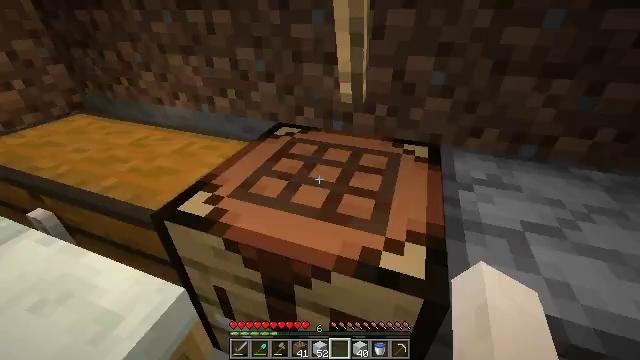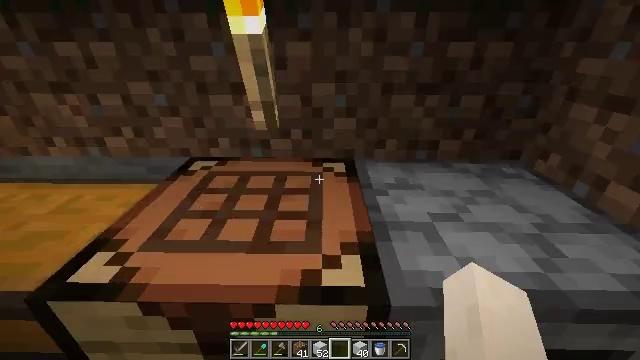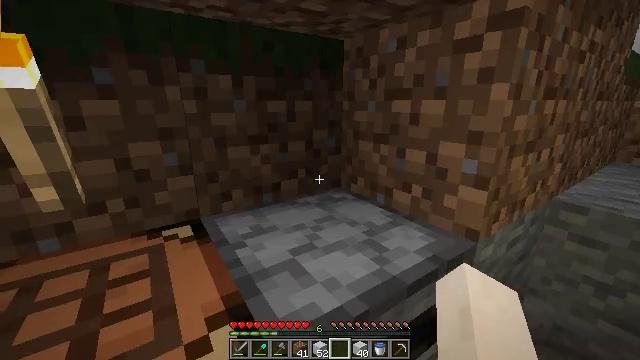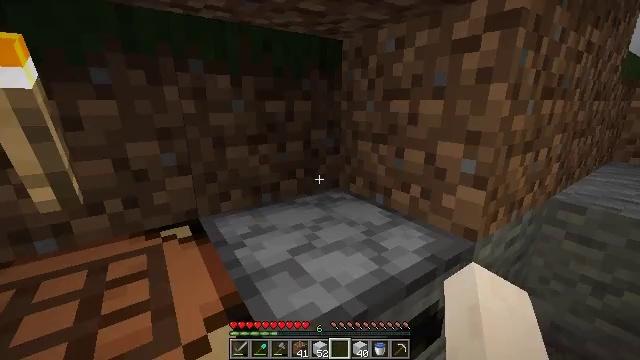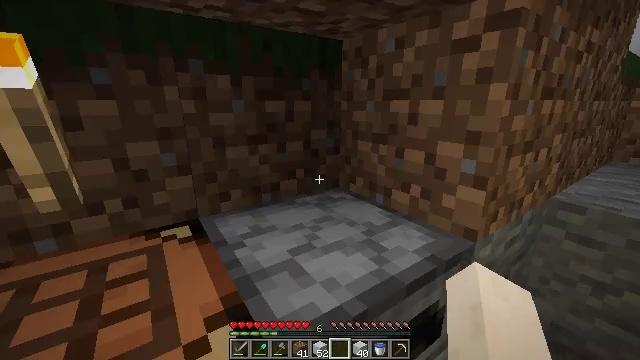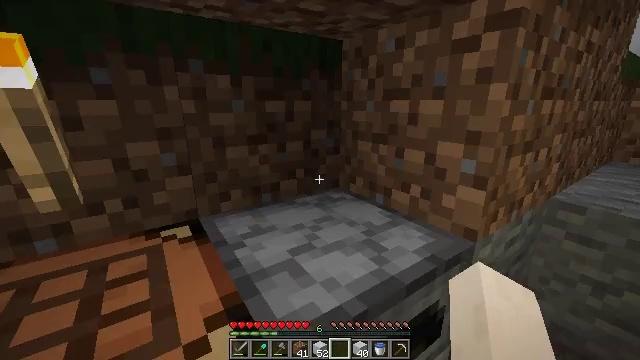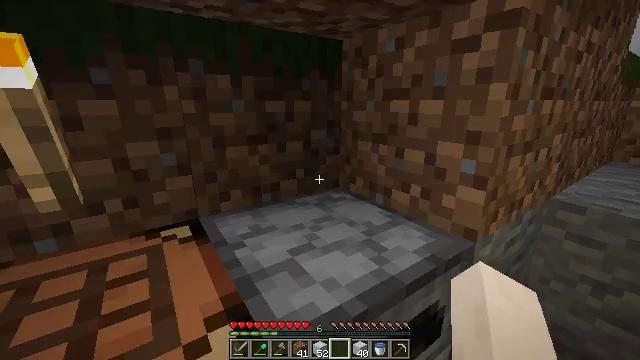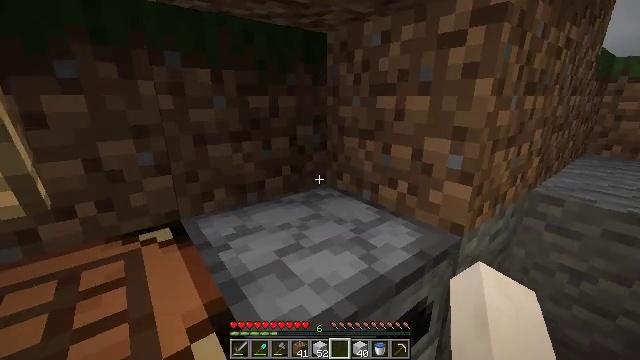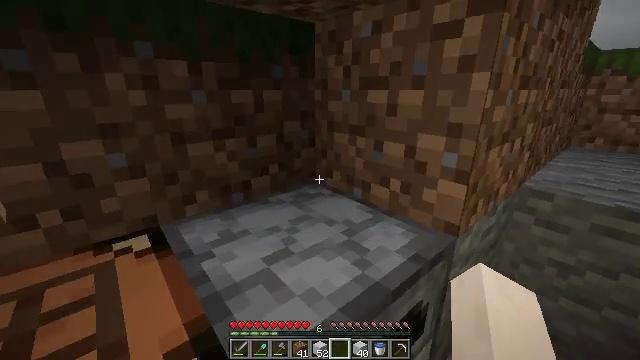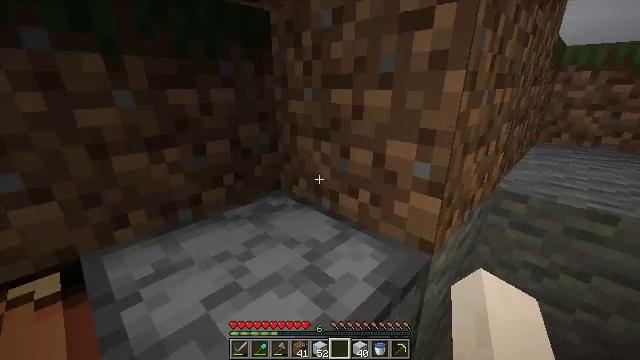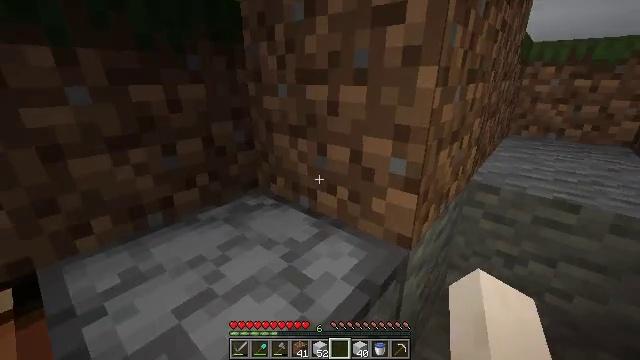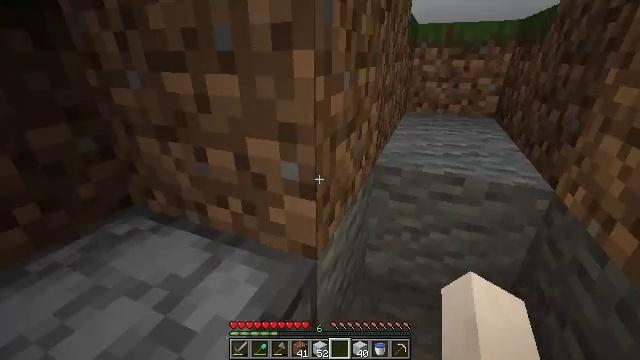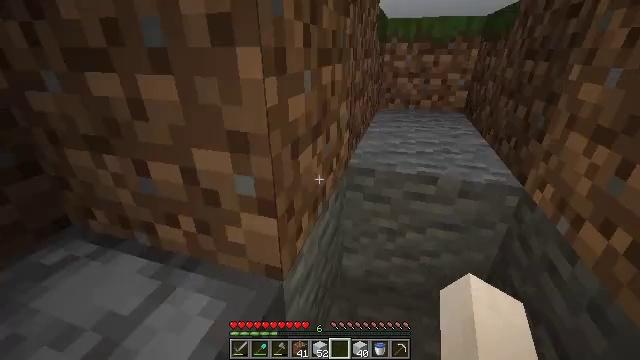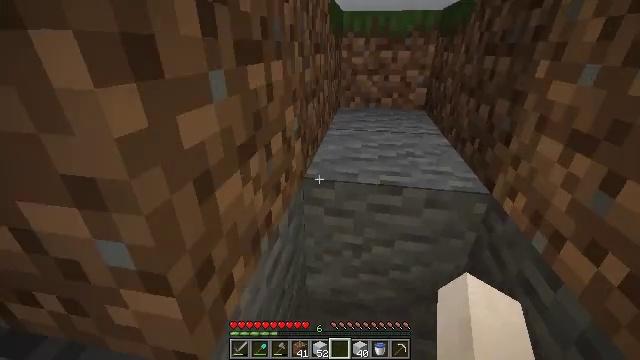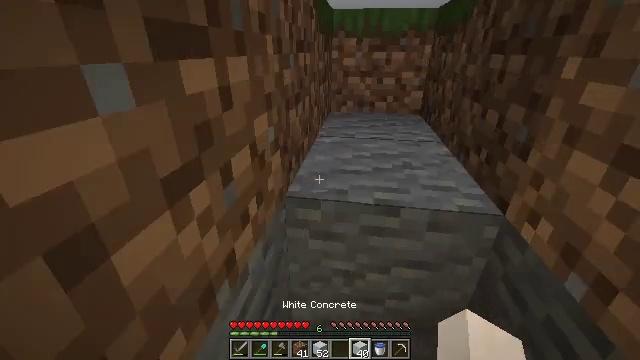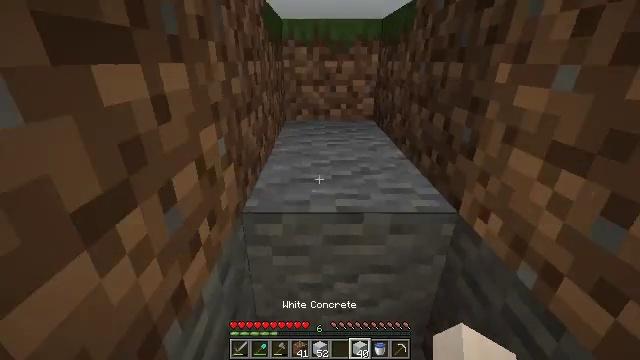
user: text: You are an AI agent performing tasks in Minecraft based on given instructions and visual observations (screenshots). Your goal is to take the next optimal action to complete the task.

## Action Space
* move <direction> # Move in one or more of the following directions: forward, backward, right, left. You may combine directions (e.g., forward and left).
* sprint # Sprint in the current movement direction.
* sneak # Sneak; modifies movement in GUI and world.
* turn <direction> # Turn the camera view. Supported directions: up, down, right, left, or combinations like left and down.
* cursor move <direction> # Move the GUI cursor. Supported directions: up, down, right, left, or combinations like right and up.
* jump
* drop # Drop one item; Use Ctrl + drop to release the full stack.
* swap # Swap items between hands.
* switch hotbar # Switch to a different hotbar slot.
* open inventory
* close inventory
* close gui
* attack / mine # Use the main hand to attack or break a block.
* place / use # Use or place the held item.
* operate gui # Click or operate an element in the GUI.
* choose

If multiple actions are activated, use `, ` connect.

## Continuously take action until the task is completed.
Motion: motion action
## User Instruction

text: Collect white concrete from a structure.
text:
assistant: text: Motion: turn right and up
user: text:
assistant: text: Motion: turn right and up
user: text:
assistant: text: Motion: no_op
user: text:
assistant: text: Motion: no_op
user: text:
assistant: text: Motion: no_op
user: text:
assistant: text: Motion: no_op
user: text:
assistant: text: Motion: move forward, turn right and down
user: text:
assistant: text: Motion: move forward, turn right and down
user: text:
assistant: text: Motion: move forward, turn right and down
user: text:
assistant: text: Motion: move forward, turn right and down
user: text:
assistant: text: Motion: move forward, turn right and down
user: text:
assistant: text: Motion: move forward, turn right
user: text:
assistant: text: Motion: move forward, turn right
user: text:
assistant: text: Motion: move forward, turn right
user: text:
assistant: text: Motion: move forward, turn right and up
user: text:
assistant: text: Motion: move forward, turn right and up
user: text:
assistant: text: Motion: move forward
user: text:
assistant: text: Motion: move forward
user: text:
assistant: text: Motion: move forward
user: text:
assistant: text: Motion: move forward
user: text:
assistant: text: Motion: move forward
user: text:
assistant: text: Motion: move forward
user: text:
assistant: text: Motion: move forward, jump
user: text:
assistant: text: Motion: move forward, jump
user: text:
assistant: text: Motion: move forward, jump
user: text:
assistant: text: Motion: move forward, turn left, jump
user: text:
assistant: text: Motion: move forward, turn left and up
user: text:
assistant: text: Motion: move forward
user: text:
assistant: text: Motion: move forward
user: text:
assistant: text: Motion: move forward